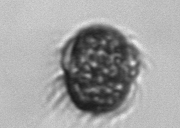
Label: Mesodinium